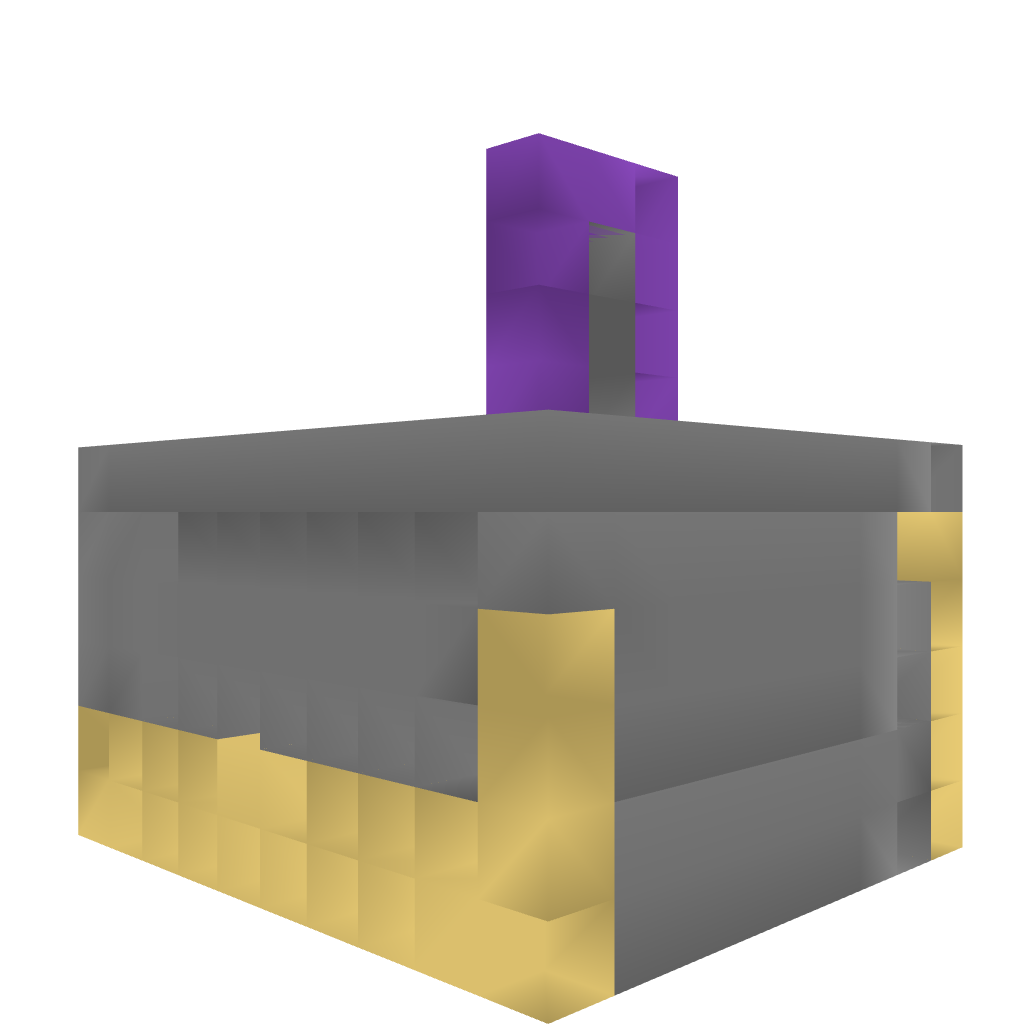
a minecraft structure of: Cobblestone Generator bad low quality